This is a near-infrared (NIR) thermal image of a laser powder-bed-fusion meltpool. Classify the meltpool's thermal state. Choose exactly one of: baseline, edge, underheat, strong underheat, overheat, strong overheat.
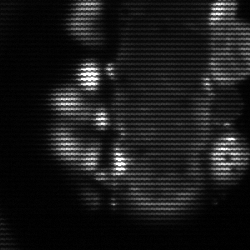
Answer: strong underheat